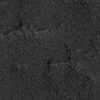
Atmospheric dust classification: not_dusty